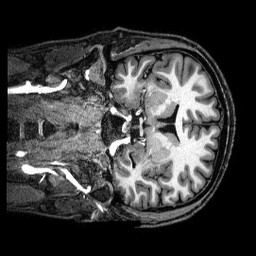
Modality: T1w
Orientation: coronal
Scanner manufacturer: philips
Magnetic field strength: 3 T
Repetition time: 2.5 s
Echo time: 0.0057 s